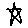
Label: star